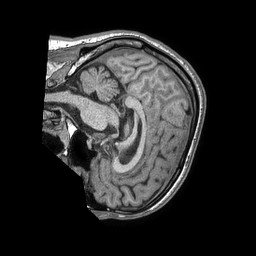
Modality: T1w
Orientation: sagittal
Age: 53
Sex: male
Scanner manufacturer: philips
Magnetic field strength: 1.5 T
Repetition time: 0.007504 s
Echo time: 0.003408 s